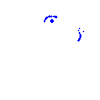
Particle: proton